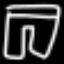
Label: pants